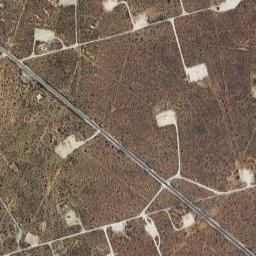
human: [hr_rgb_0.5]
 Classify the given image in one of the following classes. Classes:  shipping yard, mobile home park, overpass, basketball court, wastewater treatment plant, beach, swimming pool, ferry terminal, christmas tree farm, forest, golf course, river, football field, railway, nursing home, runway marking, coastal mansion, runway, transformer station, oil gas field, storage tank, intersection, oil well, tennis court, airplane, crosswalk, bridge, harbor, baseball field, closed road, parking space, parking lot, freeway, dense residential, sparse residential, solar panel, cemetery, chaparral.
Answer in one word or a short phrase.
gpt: oil gas field